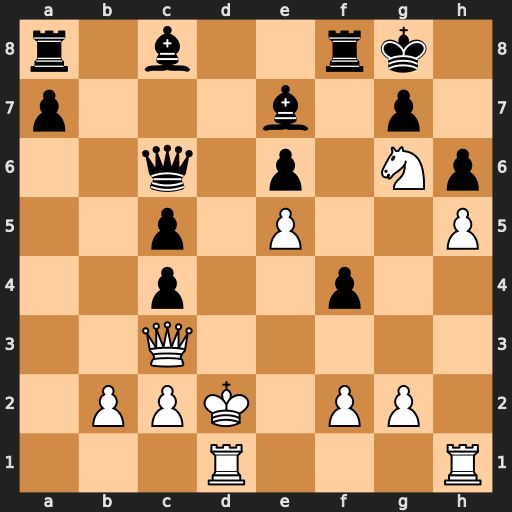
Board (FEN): r1b2rk1/p3b1p1/2q1p1Np/2p1P2P/2p2p2/2Q5/1PPK1PP1/3R3R
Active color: w
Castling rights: -
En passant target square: -
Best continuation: Nxe7+ Kh7 Nxc6